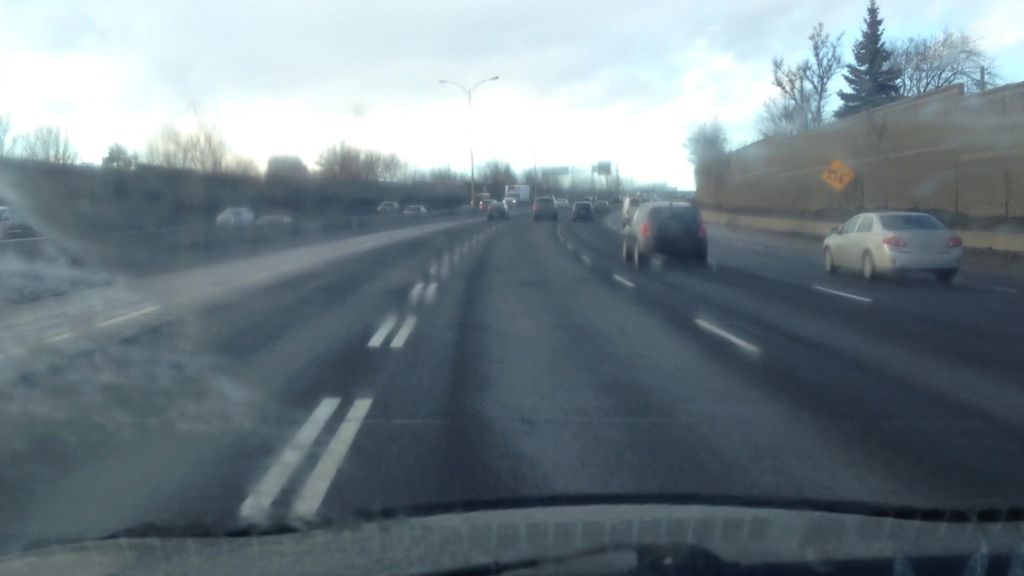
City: montreal